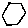
Label: hexagon